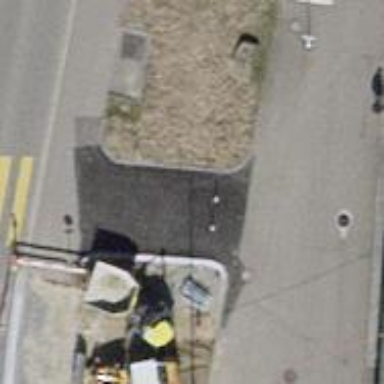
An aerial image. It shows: Bollard barrier.